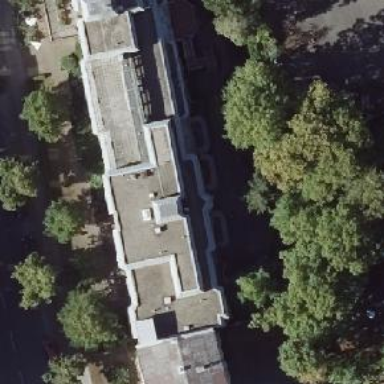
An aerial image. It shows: Flat-roofed apartment building.